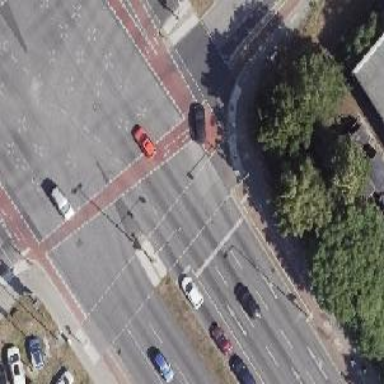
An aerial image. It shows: Asphalt footway with crossing controlled by traffic signals. The crossing includes island.